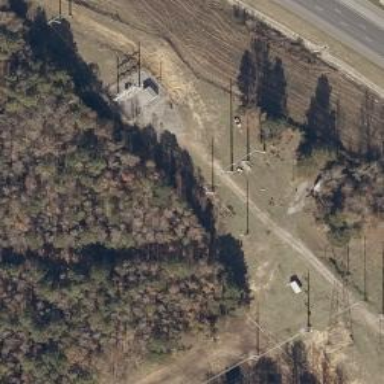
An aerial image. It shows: Power tower.